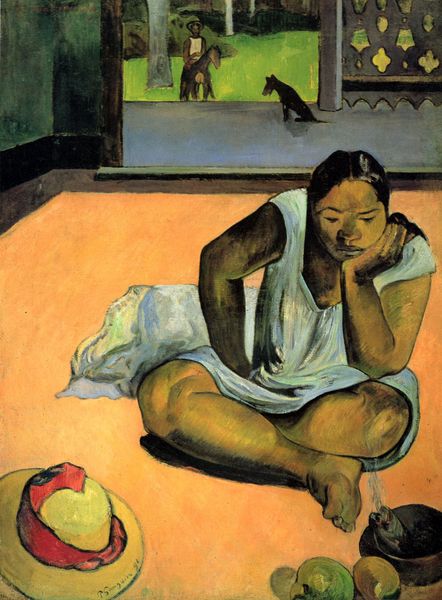
Titel: Die Schmollende (Te faaturuma)
Künstler: Paul Gauguin
Standort: Worcester (Massachusetts)
Institution: Worcester Art Museum
Schlagwörter: baum, blau, fuß, gemälde, hand, körper, mann, schatten, weiß, bäume, gelb, grün, impressionismus, mädchen, ocker, sitzen, braun, fenster, frau, frisur, grau, haar, hintergrund, holz, hut, kleid, kreide, licht, nase, orange, pastell, raum, schwarz, stützen, szene, tür, zimmer, blick, gebäude, gras, haus, hund, hunde, obst, rasen, rot, tier, tiere, tuch, wiese, zaun, beige, expressionismus, muster, teppich, hemd, wand, architektur, arm, arme, augen, band, falten, mensch, schale, schüssel, teller, bild, bildnis, innenraum, portrait, porträt, signatur, öl, baumstamm, stamm, büsche, gitter, hütte, qualm, rauch, sonne, boden, figur, gewand, haare, pose, sitzend, lippen, rosa, esel, genre, pferd, reiter, frucht, früchte, garten, stilleben, beine, balkon, terrasse, topf, äpfel, bein, schrift, umrisse, fußboden, haltung, flächen, primitivismus, weis, füsse, ölgemälde, essen, dick, strohhut, zopf, hutband, melancholie, mimik, streifen, warten, knie, aufstützen, denkend, nachdenken, exotik, gauguin, fleisch, barfuss, südsee, veranda, nahrung, offen, denken, gestützt, umriß, balustrade, paul, mollig, noir, chapeau, gestik, geometrisch, fisch, dunkelhäutig, schnauze, hellgrau, chien, gaugin, aufgestützt, nachdenkend, assis, farbfelder, femme, durchbrochen, cheval, indonesien, beleidigt, postimpressionismus, schneidersitz, karibik, paul gauguin, papaya, indianer, tahiti, weißes kleid, fraz, tropen, eingeborene, fußleiste, tailleur, thailand, inderin, indien, exotique, gauiguin, india, mestize, schwarzhäutig, afrique, nègre, afique, tropique